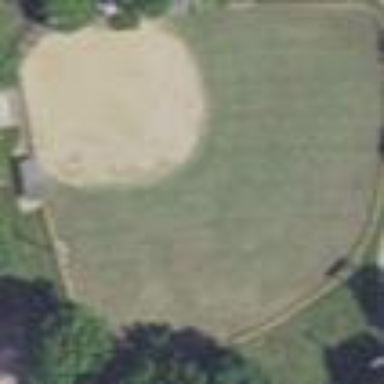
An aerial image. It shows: Baseball pitch for leisure land activities.